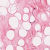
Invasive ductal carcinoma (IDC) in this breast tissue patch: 0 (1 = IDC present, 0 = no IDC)